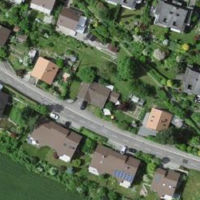
EUNIS habitat code: 55
Species observed at this site:
Allium ursinum